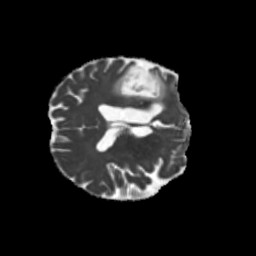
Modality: MD
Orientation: axial
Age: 64
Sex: female
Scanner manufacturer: siemens
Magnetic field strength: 3 T
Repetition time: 5.25 s
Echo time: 0.08 s